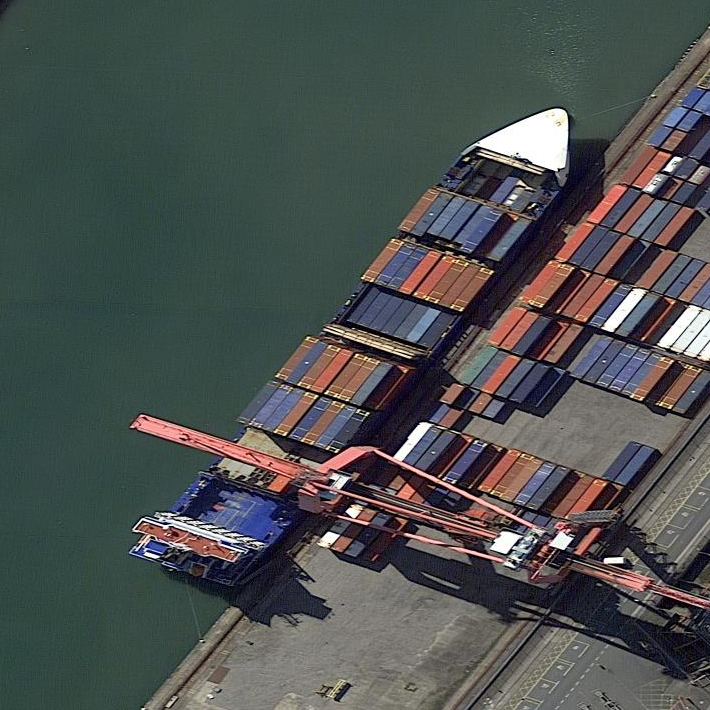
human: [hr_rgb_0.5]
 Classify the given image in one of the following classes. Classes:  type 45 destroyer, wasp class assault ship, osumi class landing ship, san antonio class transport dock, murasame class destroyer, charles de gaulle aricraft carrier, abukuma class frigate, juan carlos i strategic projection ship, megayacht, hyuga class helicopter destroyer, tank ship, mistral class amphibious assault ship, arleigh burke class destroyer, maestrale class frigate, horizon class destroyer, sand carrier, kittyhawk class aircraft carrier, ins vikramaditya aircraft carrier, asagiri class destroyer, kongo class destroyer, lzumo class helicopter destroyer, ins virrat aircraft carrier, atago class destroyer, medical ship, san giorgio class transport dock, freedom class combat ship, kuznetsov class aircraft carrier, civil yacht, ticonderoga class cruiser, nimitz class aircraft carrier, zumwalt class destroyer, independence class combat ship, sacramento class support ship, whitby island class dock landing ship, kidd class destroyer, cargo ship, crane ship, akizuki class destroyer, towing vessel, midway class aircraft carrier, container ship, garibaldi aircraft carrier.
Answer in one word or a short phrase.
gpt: Container ship